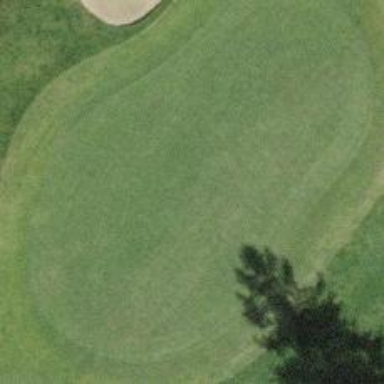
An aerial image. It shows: View of golf hole.